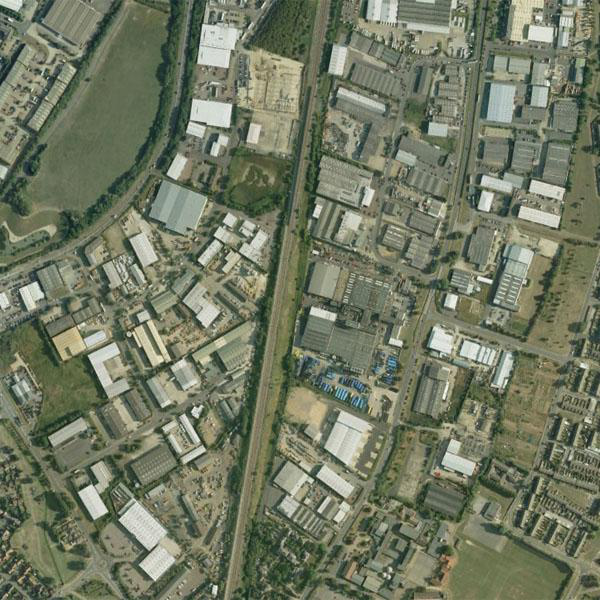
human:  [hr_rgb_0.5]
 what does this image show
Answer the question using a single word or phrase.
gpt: dense residential